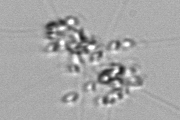
Label: Chaetoceros_didymus_TAG_external_flagellate